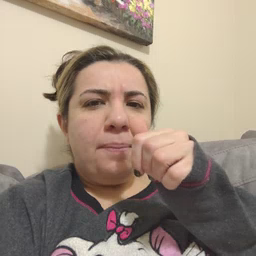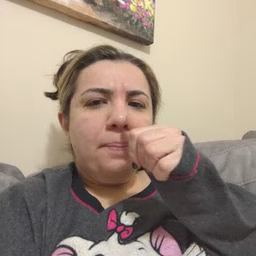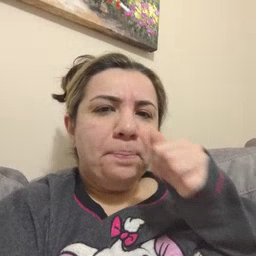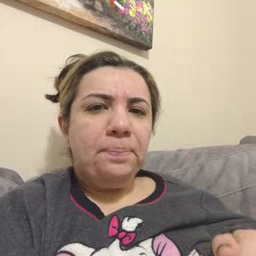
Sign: hide